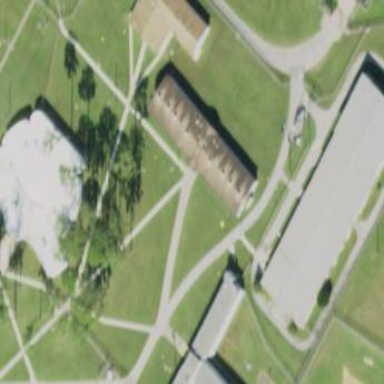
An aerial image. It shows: Prison building.